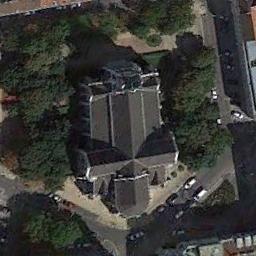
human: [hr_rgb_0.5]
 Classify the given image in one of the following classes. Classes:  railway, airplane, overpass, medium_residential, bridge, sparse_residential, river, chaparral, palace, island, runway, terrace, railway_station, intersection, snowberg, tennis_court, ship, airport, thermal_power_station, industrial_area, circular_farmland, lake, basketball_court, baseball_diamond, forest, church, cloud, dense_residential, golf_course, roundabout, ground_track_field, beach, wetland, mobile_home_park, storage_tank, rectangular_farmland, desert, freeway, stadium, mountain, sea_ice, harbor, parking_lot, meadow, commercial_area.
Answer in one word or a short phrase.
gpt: church